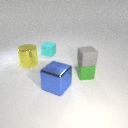
large blue metal cube to the right of small cyan rubber cube